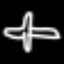
Label: airplane